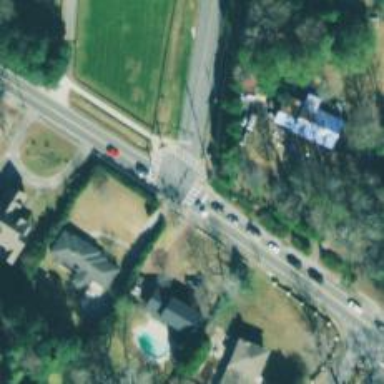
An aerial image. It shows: Marked road crossing.